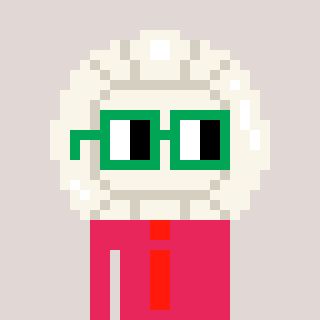
a pixel art character with square green glasses, a volleyball-shaped head and a redpinkish-colored body on a warm background